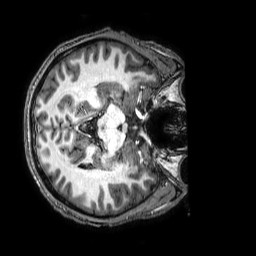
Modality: T1w
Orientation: axial
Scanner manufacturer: philips
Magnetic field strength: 3 T
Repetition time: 0.008 s
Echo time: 0.00352 s